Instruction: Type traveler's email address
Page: traveler
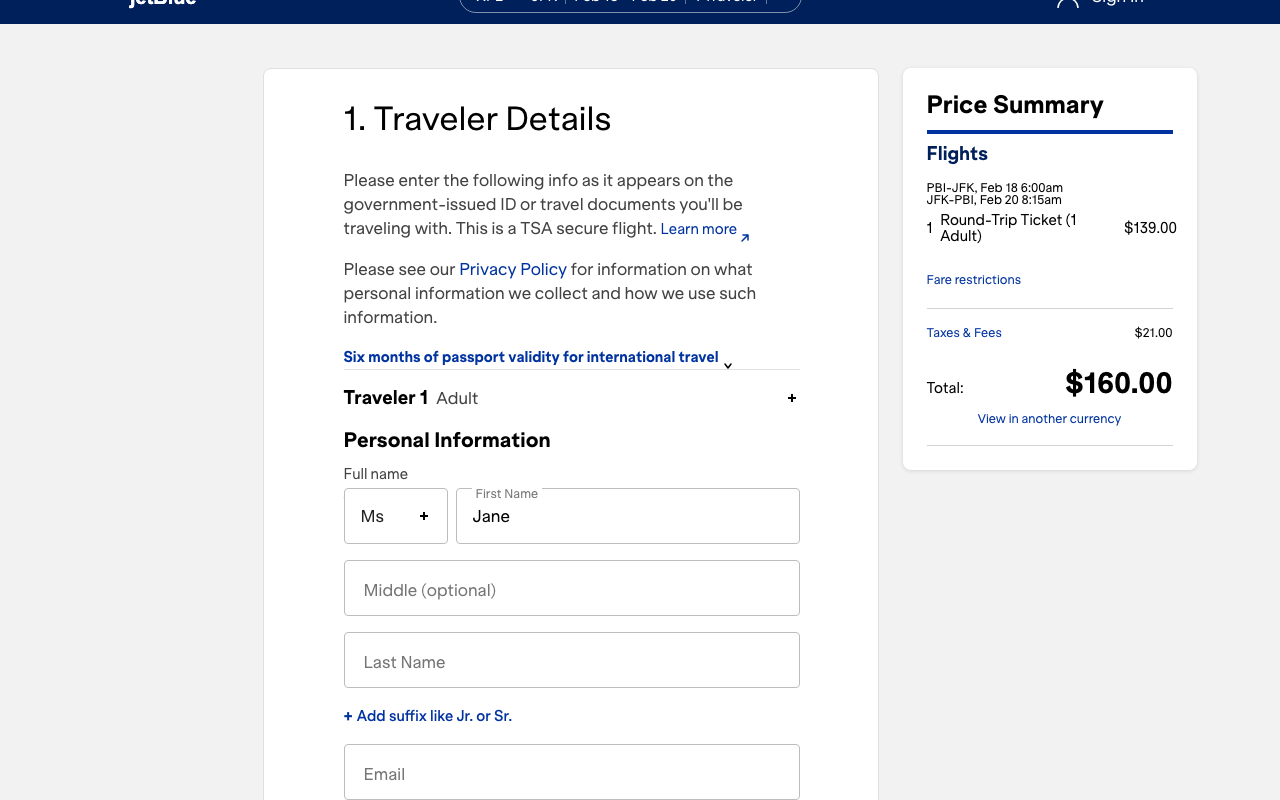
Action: type